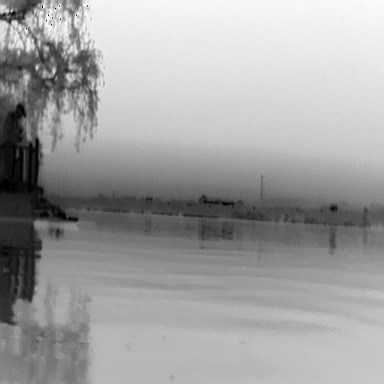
There is a warship in the infrared image.